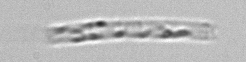
Label: Cerataulina_pelagica